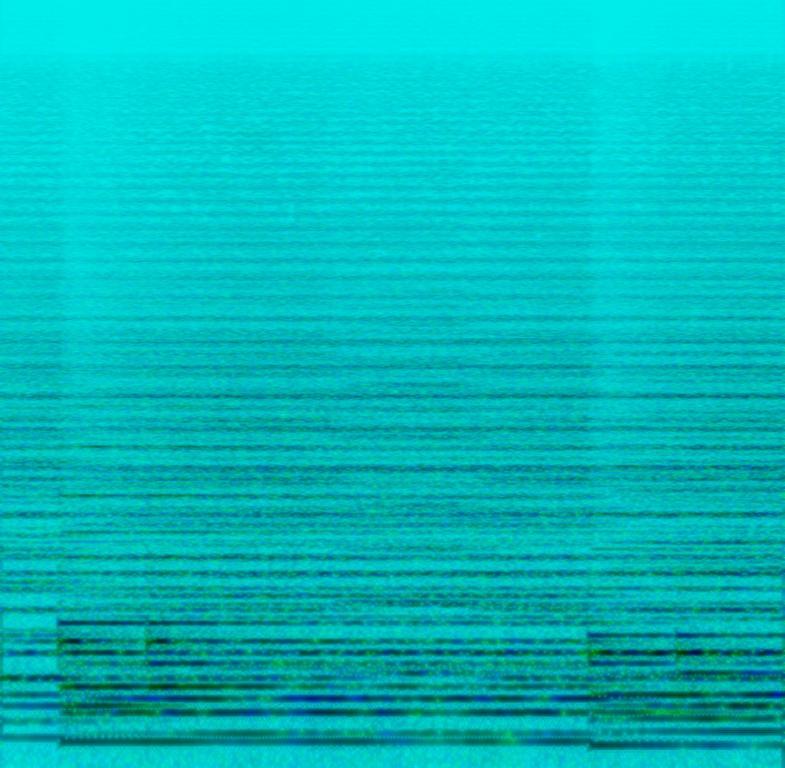
The Classical song features wide sustained strings and subtle mellow piano chords. It sounds sad and emotional - like something you would hear in the video games, as a background music for a sad scene.